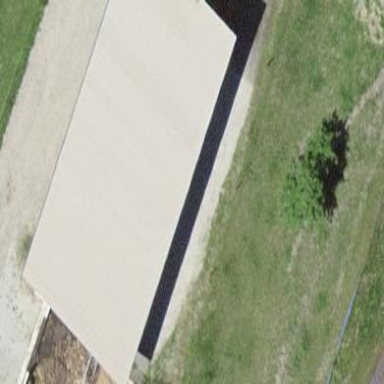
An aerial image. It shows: Shed.